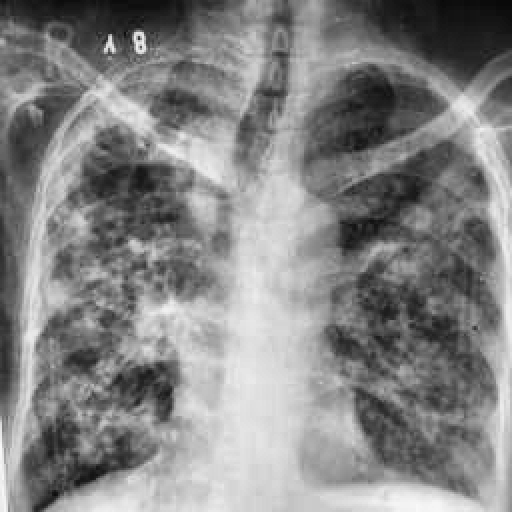
Finding: TUBERCULOSIS